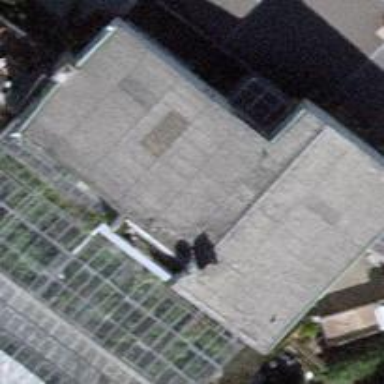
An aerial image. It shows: Garden center.